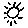
Label: sun